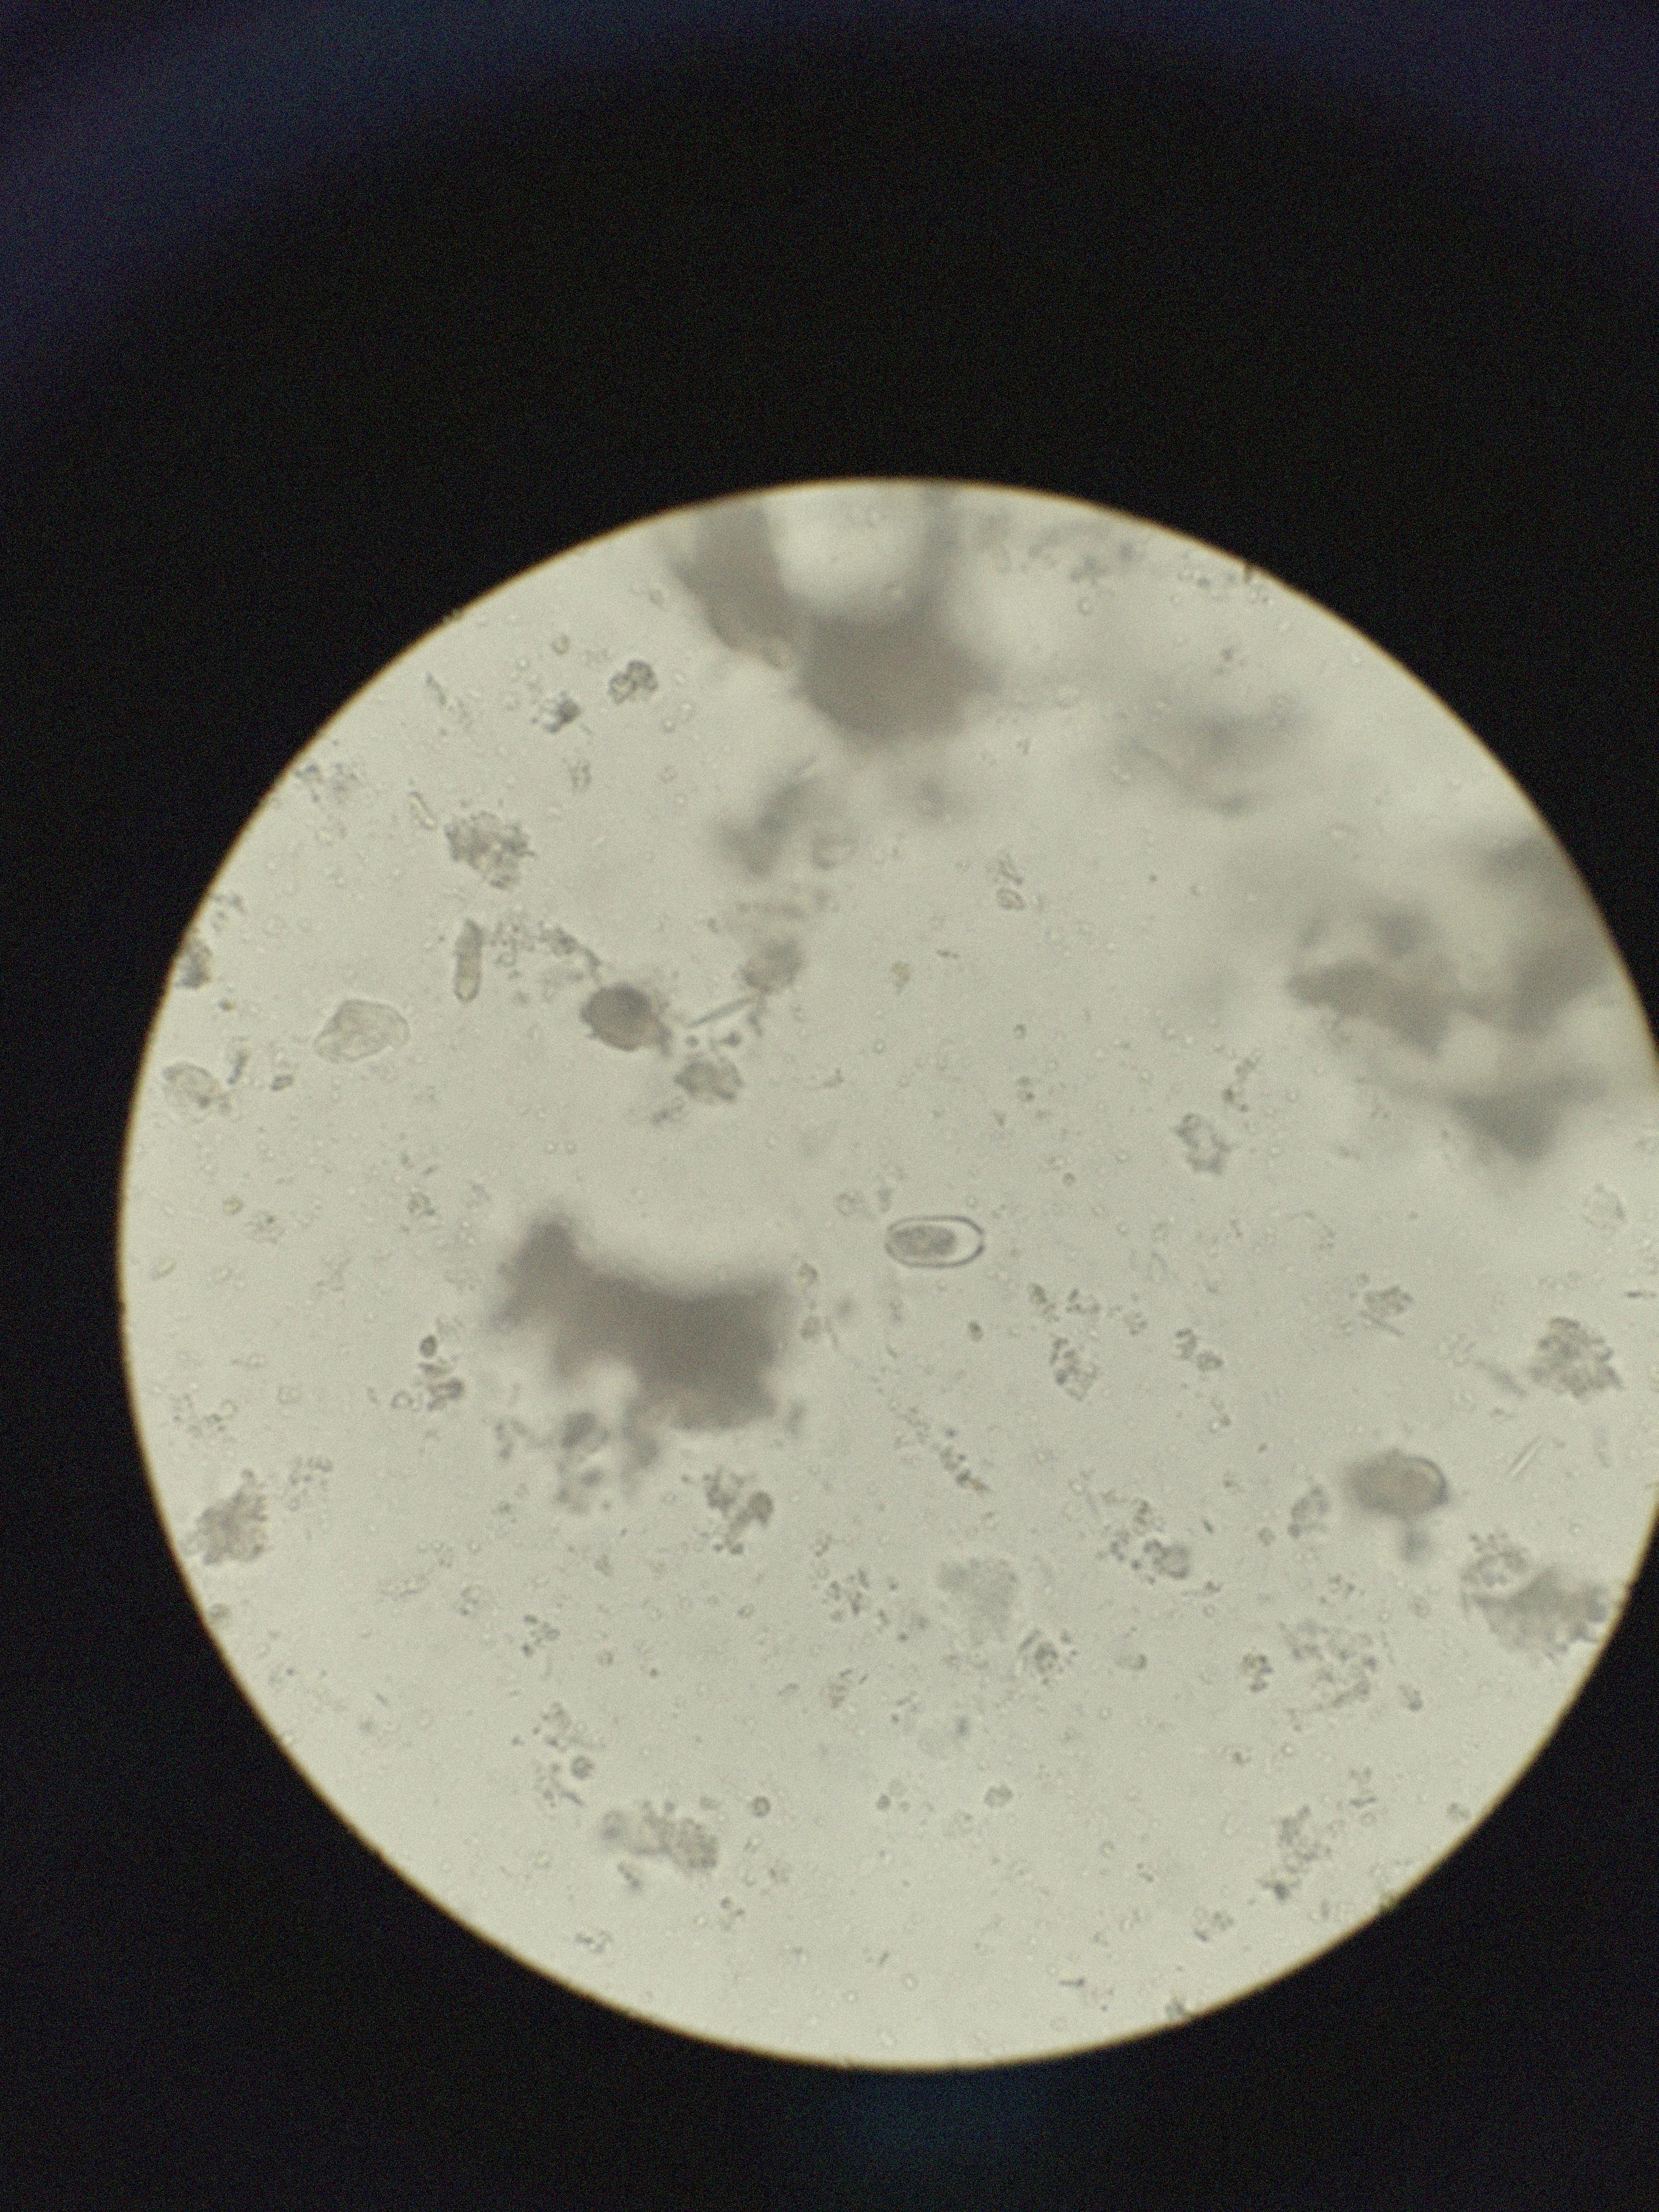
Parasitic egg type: Capillaria philippinensis